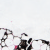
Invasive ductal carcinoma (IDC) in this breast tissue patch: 0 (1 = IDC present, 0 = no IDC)